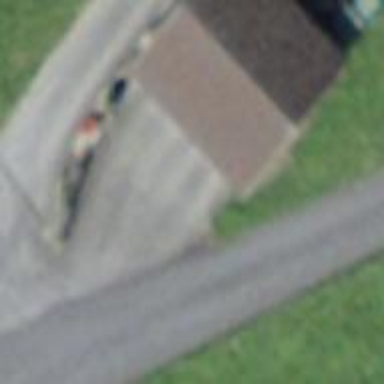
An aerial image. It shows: Garage building.